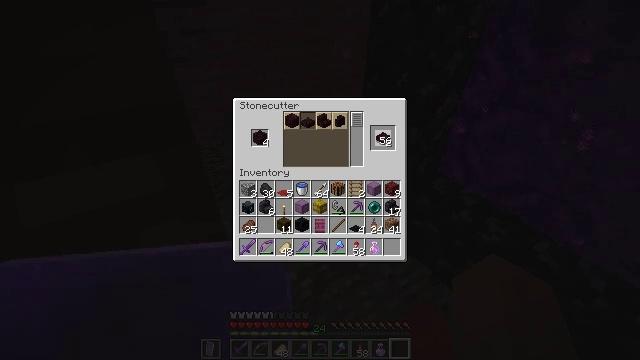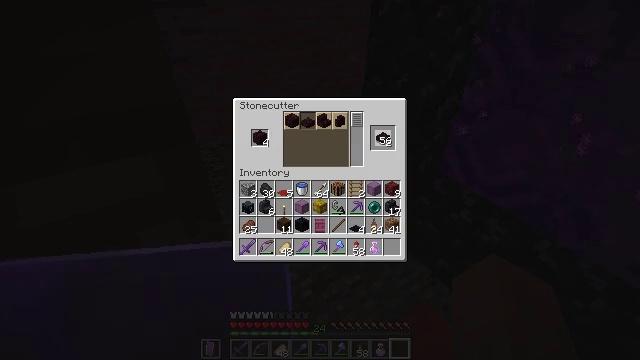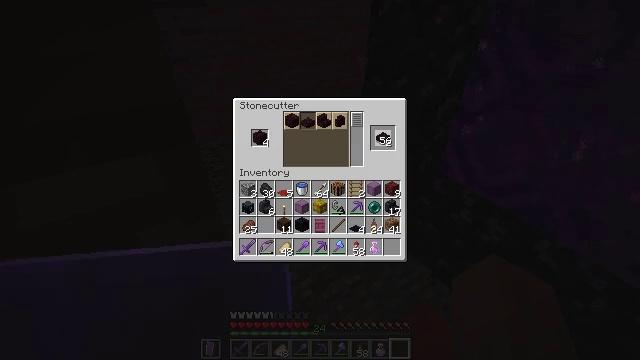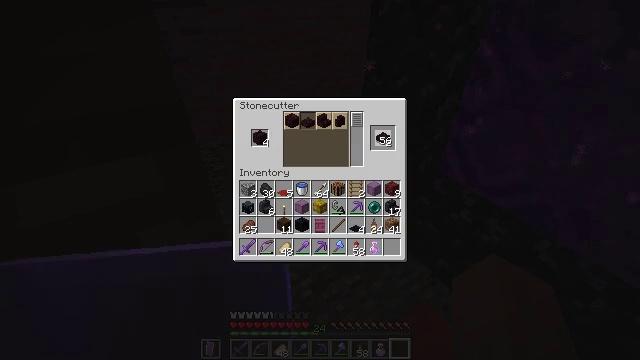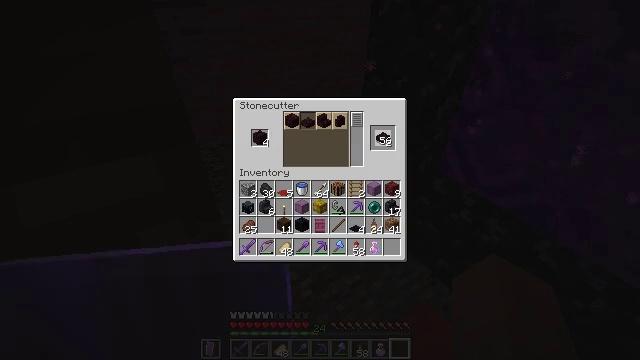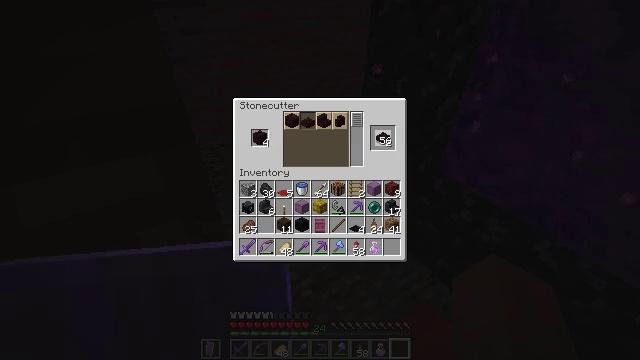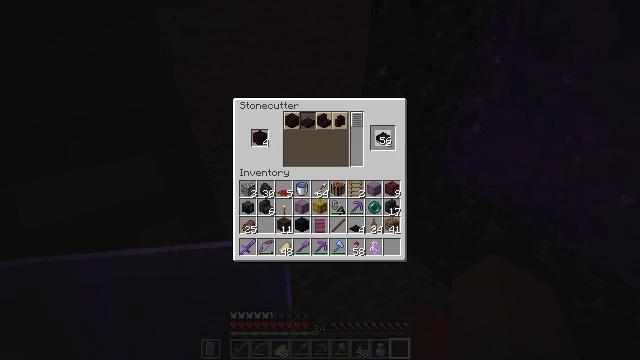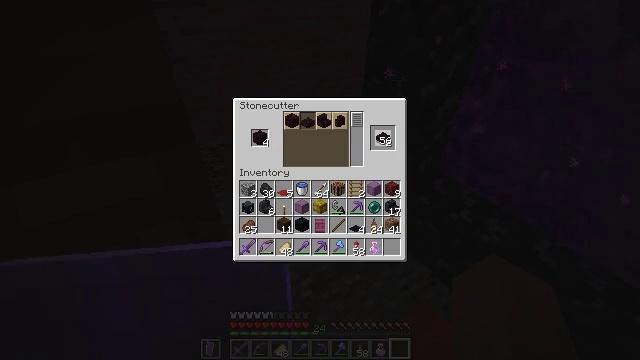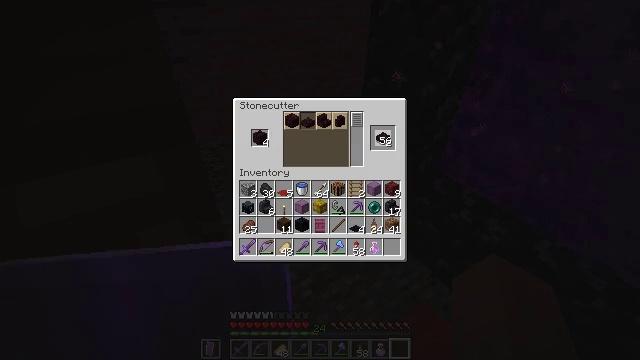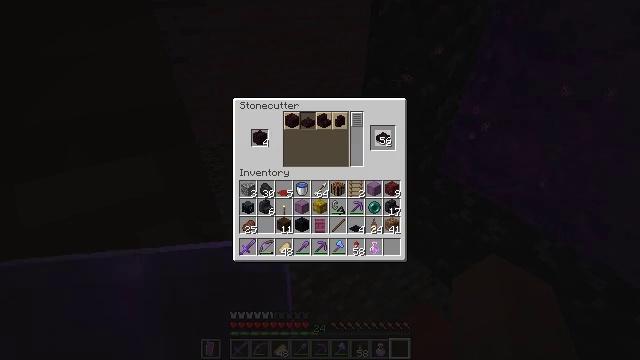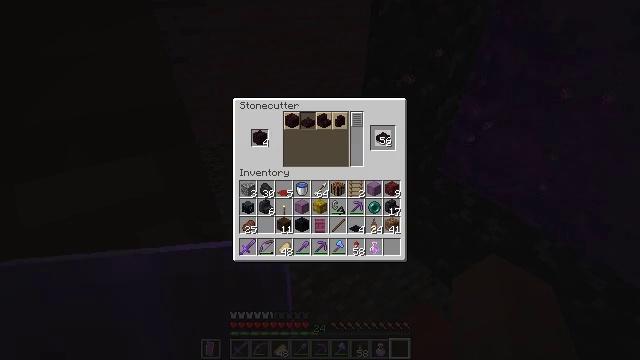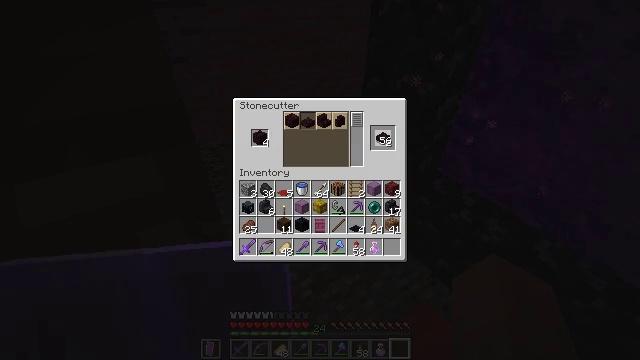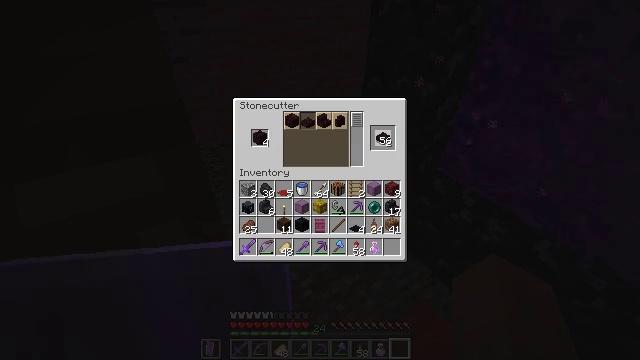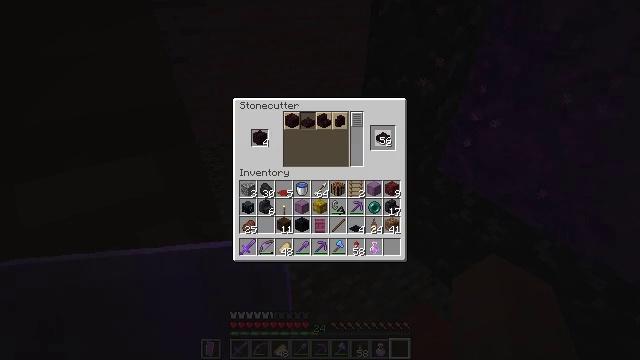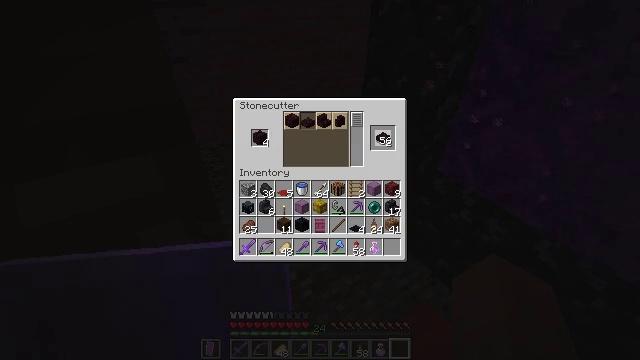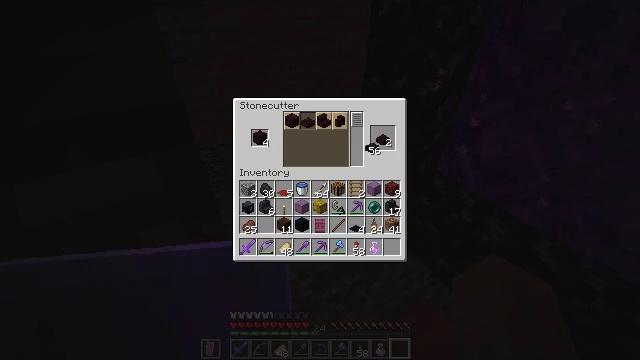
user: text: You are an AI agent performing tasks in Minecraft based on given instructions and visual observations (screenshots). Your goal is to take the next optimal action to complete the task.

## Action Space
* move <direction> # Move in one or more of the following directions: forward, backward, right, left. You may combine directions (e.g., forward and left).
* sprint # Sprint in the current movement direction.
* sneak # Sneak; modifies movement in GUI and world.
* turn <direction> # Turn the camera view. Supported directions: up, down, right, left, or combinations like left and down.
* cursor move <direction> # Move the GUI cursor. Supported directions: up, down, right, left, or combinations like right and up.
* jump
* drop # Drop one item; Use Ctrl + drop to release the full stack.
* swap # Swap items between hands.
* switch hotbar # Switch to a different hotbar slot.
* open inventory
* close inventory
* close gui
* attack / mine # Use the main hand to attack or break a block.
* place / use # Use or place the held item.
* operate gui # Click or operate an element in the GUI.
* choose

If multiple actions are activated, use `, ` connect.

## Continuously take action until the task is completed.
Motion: motion action
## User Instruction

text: Remove the red carpet to clear space.
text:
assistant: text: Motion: no_op
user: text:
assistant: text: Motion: no_op
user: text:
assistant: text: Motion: no_op
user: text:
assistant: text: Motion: no_op
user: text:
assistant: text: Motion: no_op
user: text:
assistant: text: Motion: no_op
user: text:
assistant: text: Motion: no_op
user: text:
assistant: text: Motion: no_op
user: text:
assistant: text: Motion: no_op
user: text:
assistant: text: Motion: no_op
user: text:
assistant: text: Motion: no_op
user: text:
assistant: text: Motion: no_op
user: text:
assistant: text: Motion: no_op
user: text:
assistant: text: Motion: no_op
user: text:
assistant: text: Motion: turn left and down
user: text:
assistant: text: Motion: turn left and down
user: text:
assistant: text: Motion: turn left and down
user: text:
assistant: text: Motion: no_op
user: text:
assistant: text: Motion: no_op
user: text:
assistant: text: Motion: no_op
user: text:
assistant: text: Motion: no_op
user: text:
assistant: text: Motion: no_op
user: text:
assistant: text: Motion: no_op
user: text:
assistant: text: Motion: turn left
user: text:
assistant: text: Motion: turn left
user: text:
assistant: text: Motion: no_op
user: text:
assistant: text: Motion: no_op
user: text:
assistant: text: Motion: no_op
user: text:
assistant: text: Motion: no_op
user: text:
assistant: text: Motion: no_op